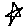
Label: star